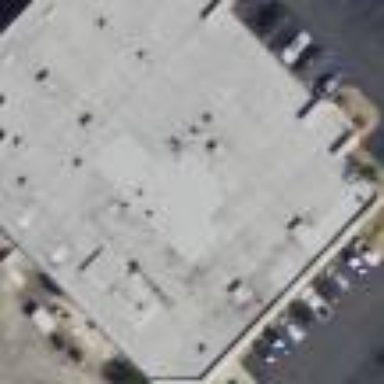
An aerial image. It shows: Supermarket building.